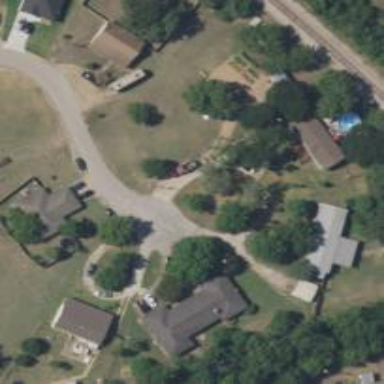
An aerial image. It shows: Driveway.